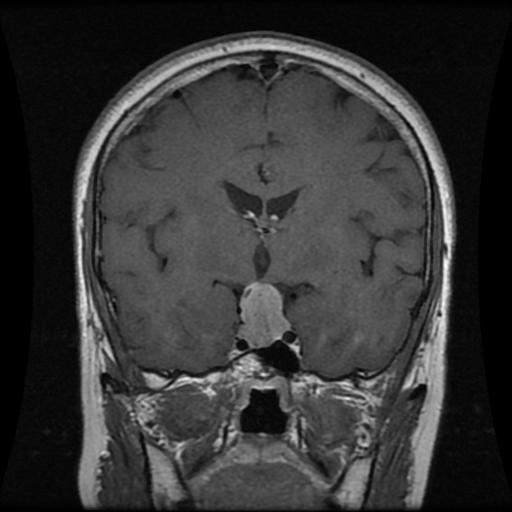
Label: pituitary